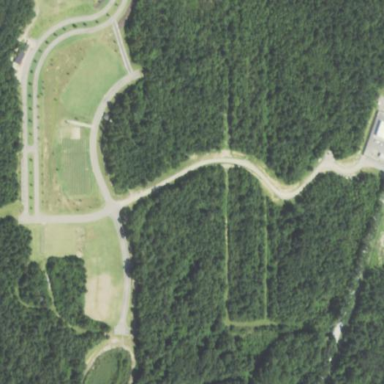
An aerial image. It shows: Cemetery.